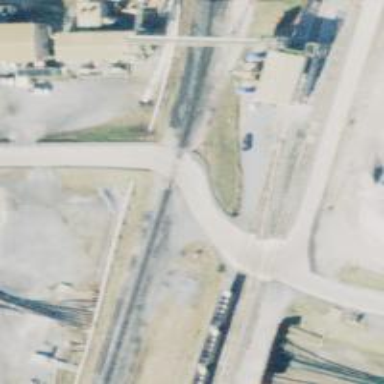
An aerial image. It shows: Level crossing along the railway.